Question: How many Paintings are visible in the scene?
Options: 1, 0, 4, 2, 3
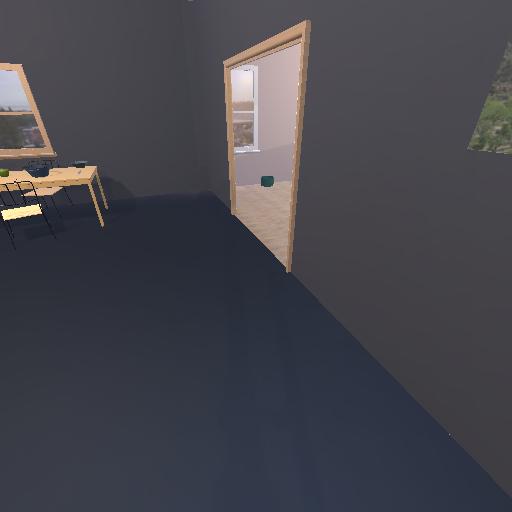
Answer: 1